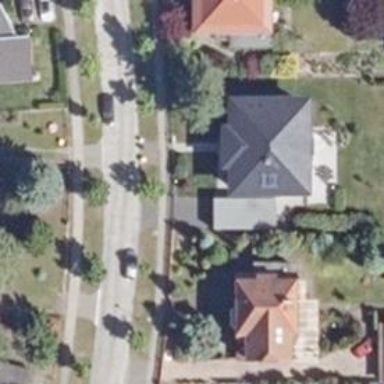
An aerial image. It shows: Residential road with sidewalks on both sides.